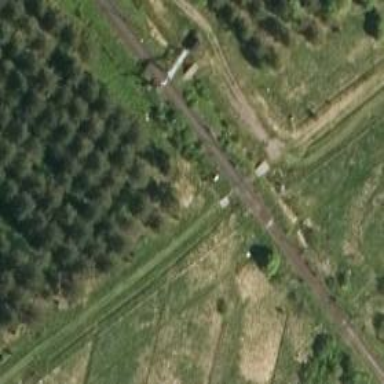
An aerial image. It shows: Railway track.